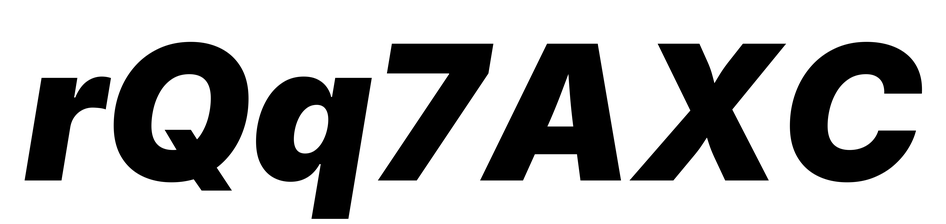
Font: Inter-Italic_Black_Italic